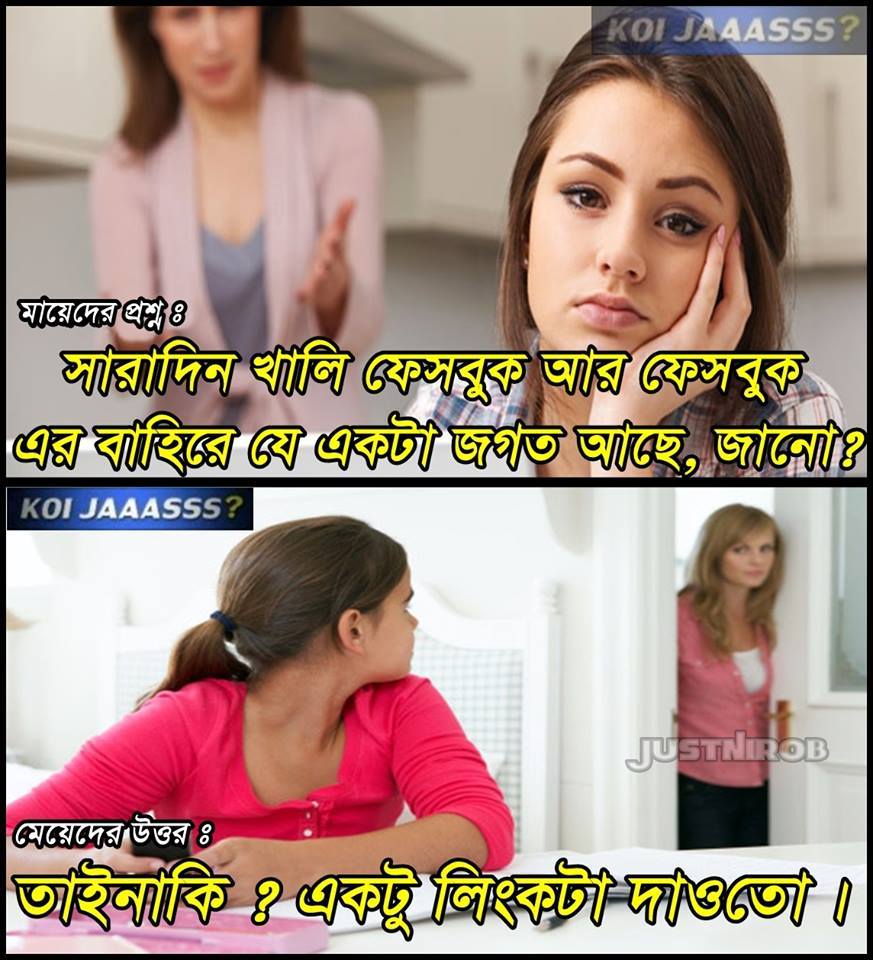
Caption: মায়েদের প্রশ্নঃ সারাদিন খালি ফেসবুক আর ফেসবুক এর বাহিরে একটা জগত আছে আছে, জানো? তাইনাকি? একটু লিংকটা দাওতো।
Label: non-hate